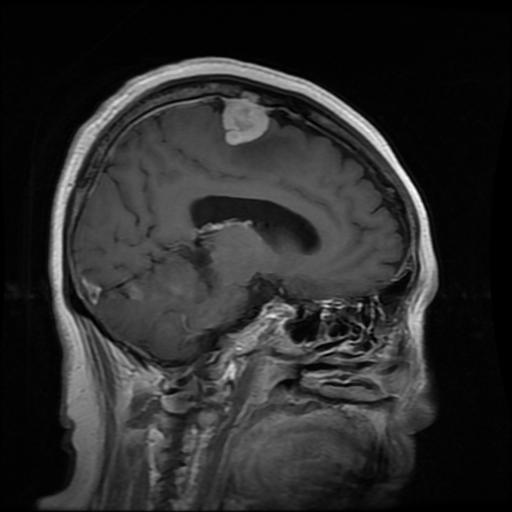
Label: meningioma